Field crop: tomato
Growth stage: 1
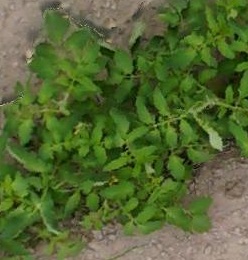
Species: tomato